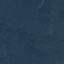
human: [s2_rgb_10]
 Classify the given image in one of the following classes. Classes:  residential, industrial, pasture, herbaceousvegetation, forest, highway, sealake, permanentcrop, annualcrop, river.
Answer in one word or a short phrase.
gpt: Forest